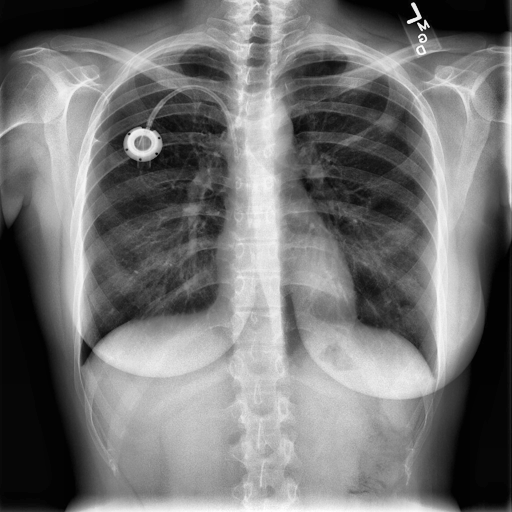
Finding: NORMAL